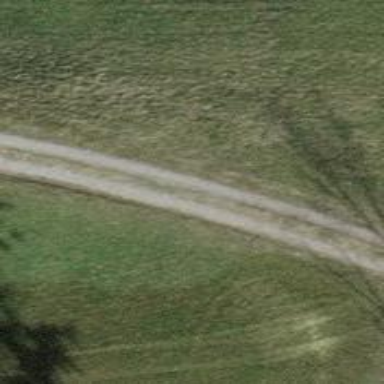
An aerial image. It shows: Gravel path.